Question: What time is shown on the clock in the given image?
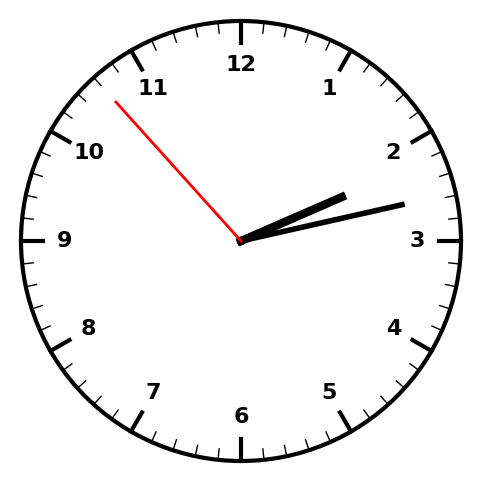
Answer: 02:12:53